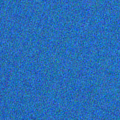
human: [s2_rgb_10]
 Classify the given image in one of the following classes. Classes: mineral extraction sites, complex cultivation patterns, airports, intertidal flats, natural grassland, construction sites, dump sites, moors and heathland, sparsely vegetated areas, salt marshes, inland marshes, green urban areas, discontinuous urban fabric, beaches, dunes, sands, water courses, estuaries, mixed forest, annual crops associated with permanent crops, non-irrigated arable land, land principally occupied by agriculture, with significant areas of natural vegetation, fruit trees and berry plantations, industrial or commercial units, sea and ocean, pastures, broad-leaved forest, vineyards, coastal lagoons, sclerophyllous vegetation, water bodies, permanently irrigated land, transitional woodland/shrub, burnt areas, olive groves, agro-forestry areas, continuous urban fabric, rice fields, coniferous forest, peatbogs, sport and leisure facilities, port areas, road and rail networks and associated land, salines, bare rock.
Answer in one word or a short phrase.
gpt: sea and ocean